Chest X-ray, PA view. Patient: 37 years old, sex M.
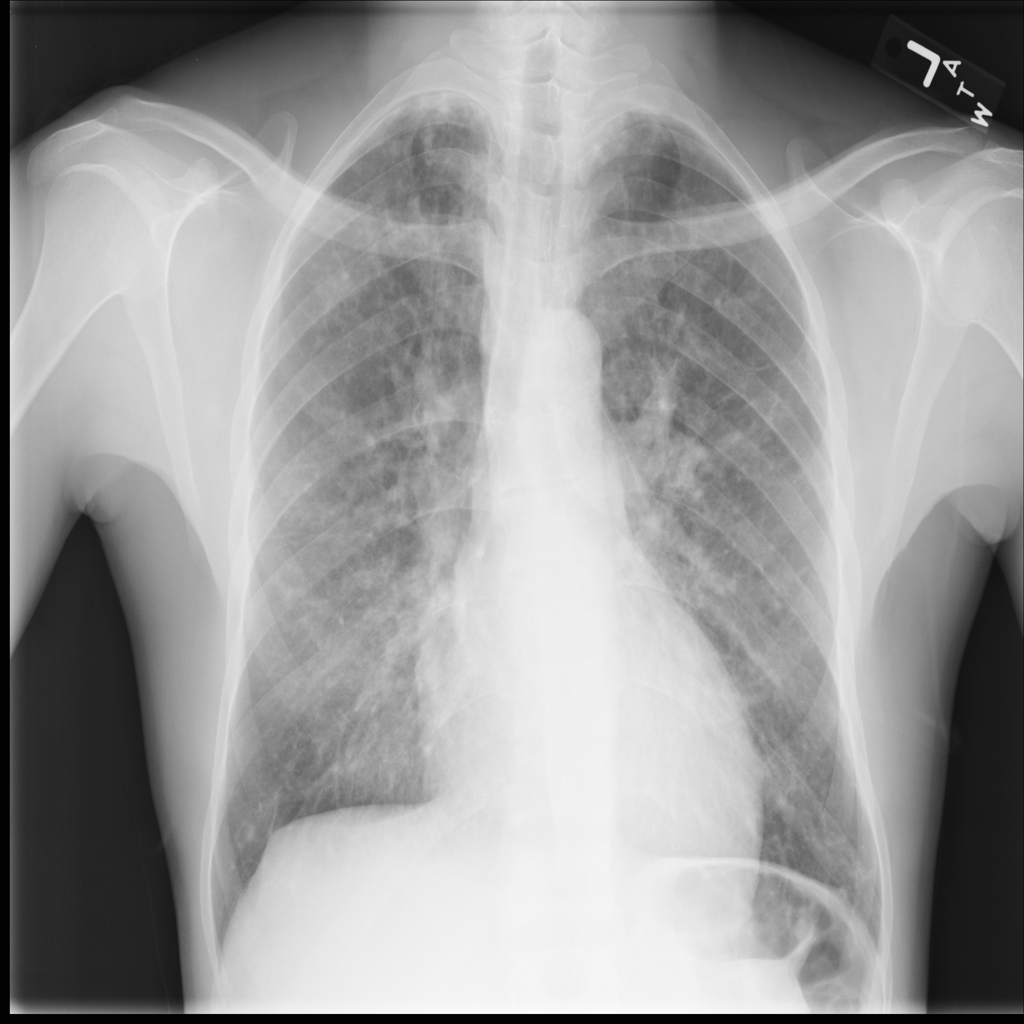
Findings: No Finding